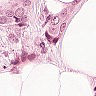
Metastatic tissue present: yes